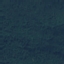
Label: Forest